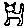
Label: cat